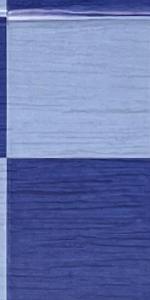
Label: Empty